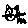
Label: cat